如图：在平面直角坐标系中，四边形 $ABCD$ 是菱形，若 $OA$、$OB$ 的长是关于 $x$ 的一元二次方程 $x^2 - 7x + 12 = 0$ 的两个根，且 $OA > OB$。

\vspace{0.5cm}

(1) 直接写出：$OA =$ \_\_\_\_\_, $OB =$ \_\_\_\_\_;

(2) 若点 $E$ 为 $x$ 轴上的点，且 $\triangle AOE$ 与 $\triangle DAO$ 相似。求此时点 $E$ 的坐标。
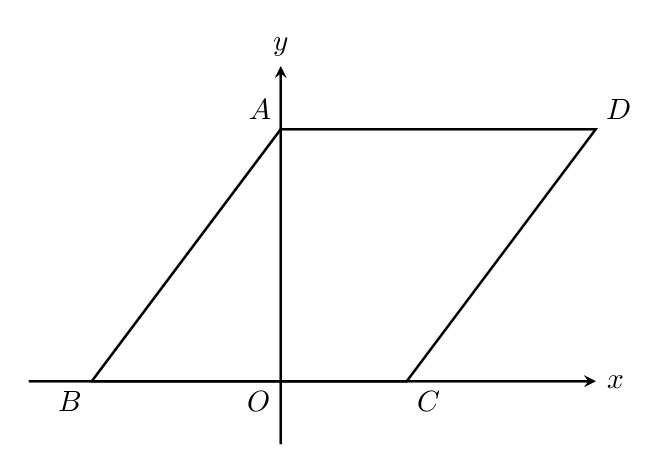
【解答】

\noindent \textbf{【答案】} (1)$\boldsymbol{4}$，$\boldsymbol{3}$；(2)点$E$的坐标为：$\boldsymbol{(5,0)}$或$\boldsymbol{(-5,0)}$或$\boldsymbol{\left(\dfrac{16}{5},0\right)}$或$\boldsymbol{\left(-\dfrac{16}{5},0\right)}$．

\vspace{0.2cm}
\noindent \textbf{【分析】} 本题考查的是一元二次方程的解法、相似三角形的性质，掌握因式分解法解一元二次方程和相似三角形的对应边成比例是解决问题的关键．

\vspace{0.2cm}
\noindent \textbf{【详解】}
(1) 解：方程$x^2 - 7x + 12 = 0$，
分解因式得：$(x-3)(x-4)=0$，
可得：$x-3=0$，$x-4=0$，
解得：$x_1 = 3$，$x_2 = 4$，
$\because OA > OB$，
$\therefore OA = 4$，$OB = 3$；

(2) 解：$\because OA = 4$，$OB = 3$，$\therefore AB = \sqrt{3^2+4^2} = 5$，$\because$四边形$ABCD$是菱形，$\therefore AD = AB = 5$，
设点$E$的坐标为$(m,0)$，
则$OE = |m|$，

当$\triangle AOE \sim \triangle DAO$，
$\therefore \dfrac{OA}{AD} = \dfrac{OE}{OA}$，
$\therefore \dfrac{4}{5} = \dfrac{|m|}{4}$，
$\therefore |m| = \dfrac{16}{5}$，
$\therefore m = \pm\dfrac{16}{5}$，
$\therefore$点$E$的坐标为：$\left(\dfrac{16}{5},0\right)$或$\left(-\dfrac{16}{5},0\right)$；

当$\triangle AOE \sim \triangle OAD$，
$\therefore \dfrac{OA}{OA} = \dfrac{OE}{AD}$，
$\therefore \dfrac{4}{4} = \dfrac{|m|}{5}$，
$\therefore |m| = 5$，
$\therefore m = \pm5$，
$\therefore$点$E$的坐标为：$(5,0)$或$(-5,0)$；

综上，点$E$的坐标为：$(5,0)$或$(-5,0)$或$\left(\dfrac{16}{5},0\right)$或$\left(-\dfrac{16}{5},0\right)$．

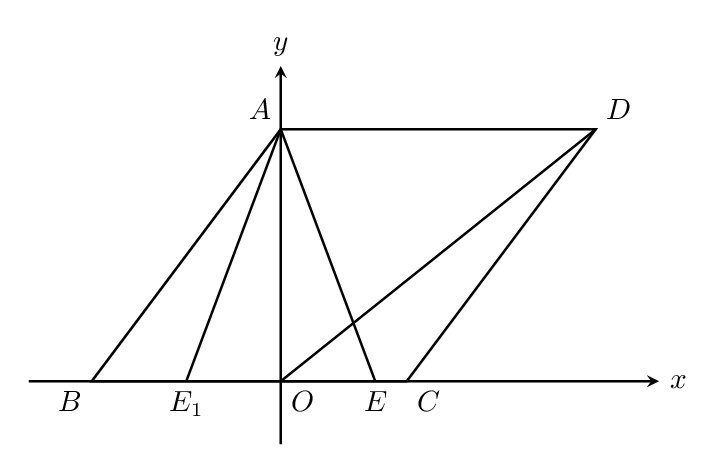